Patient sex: M
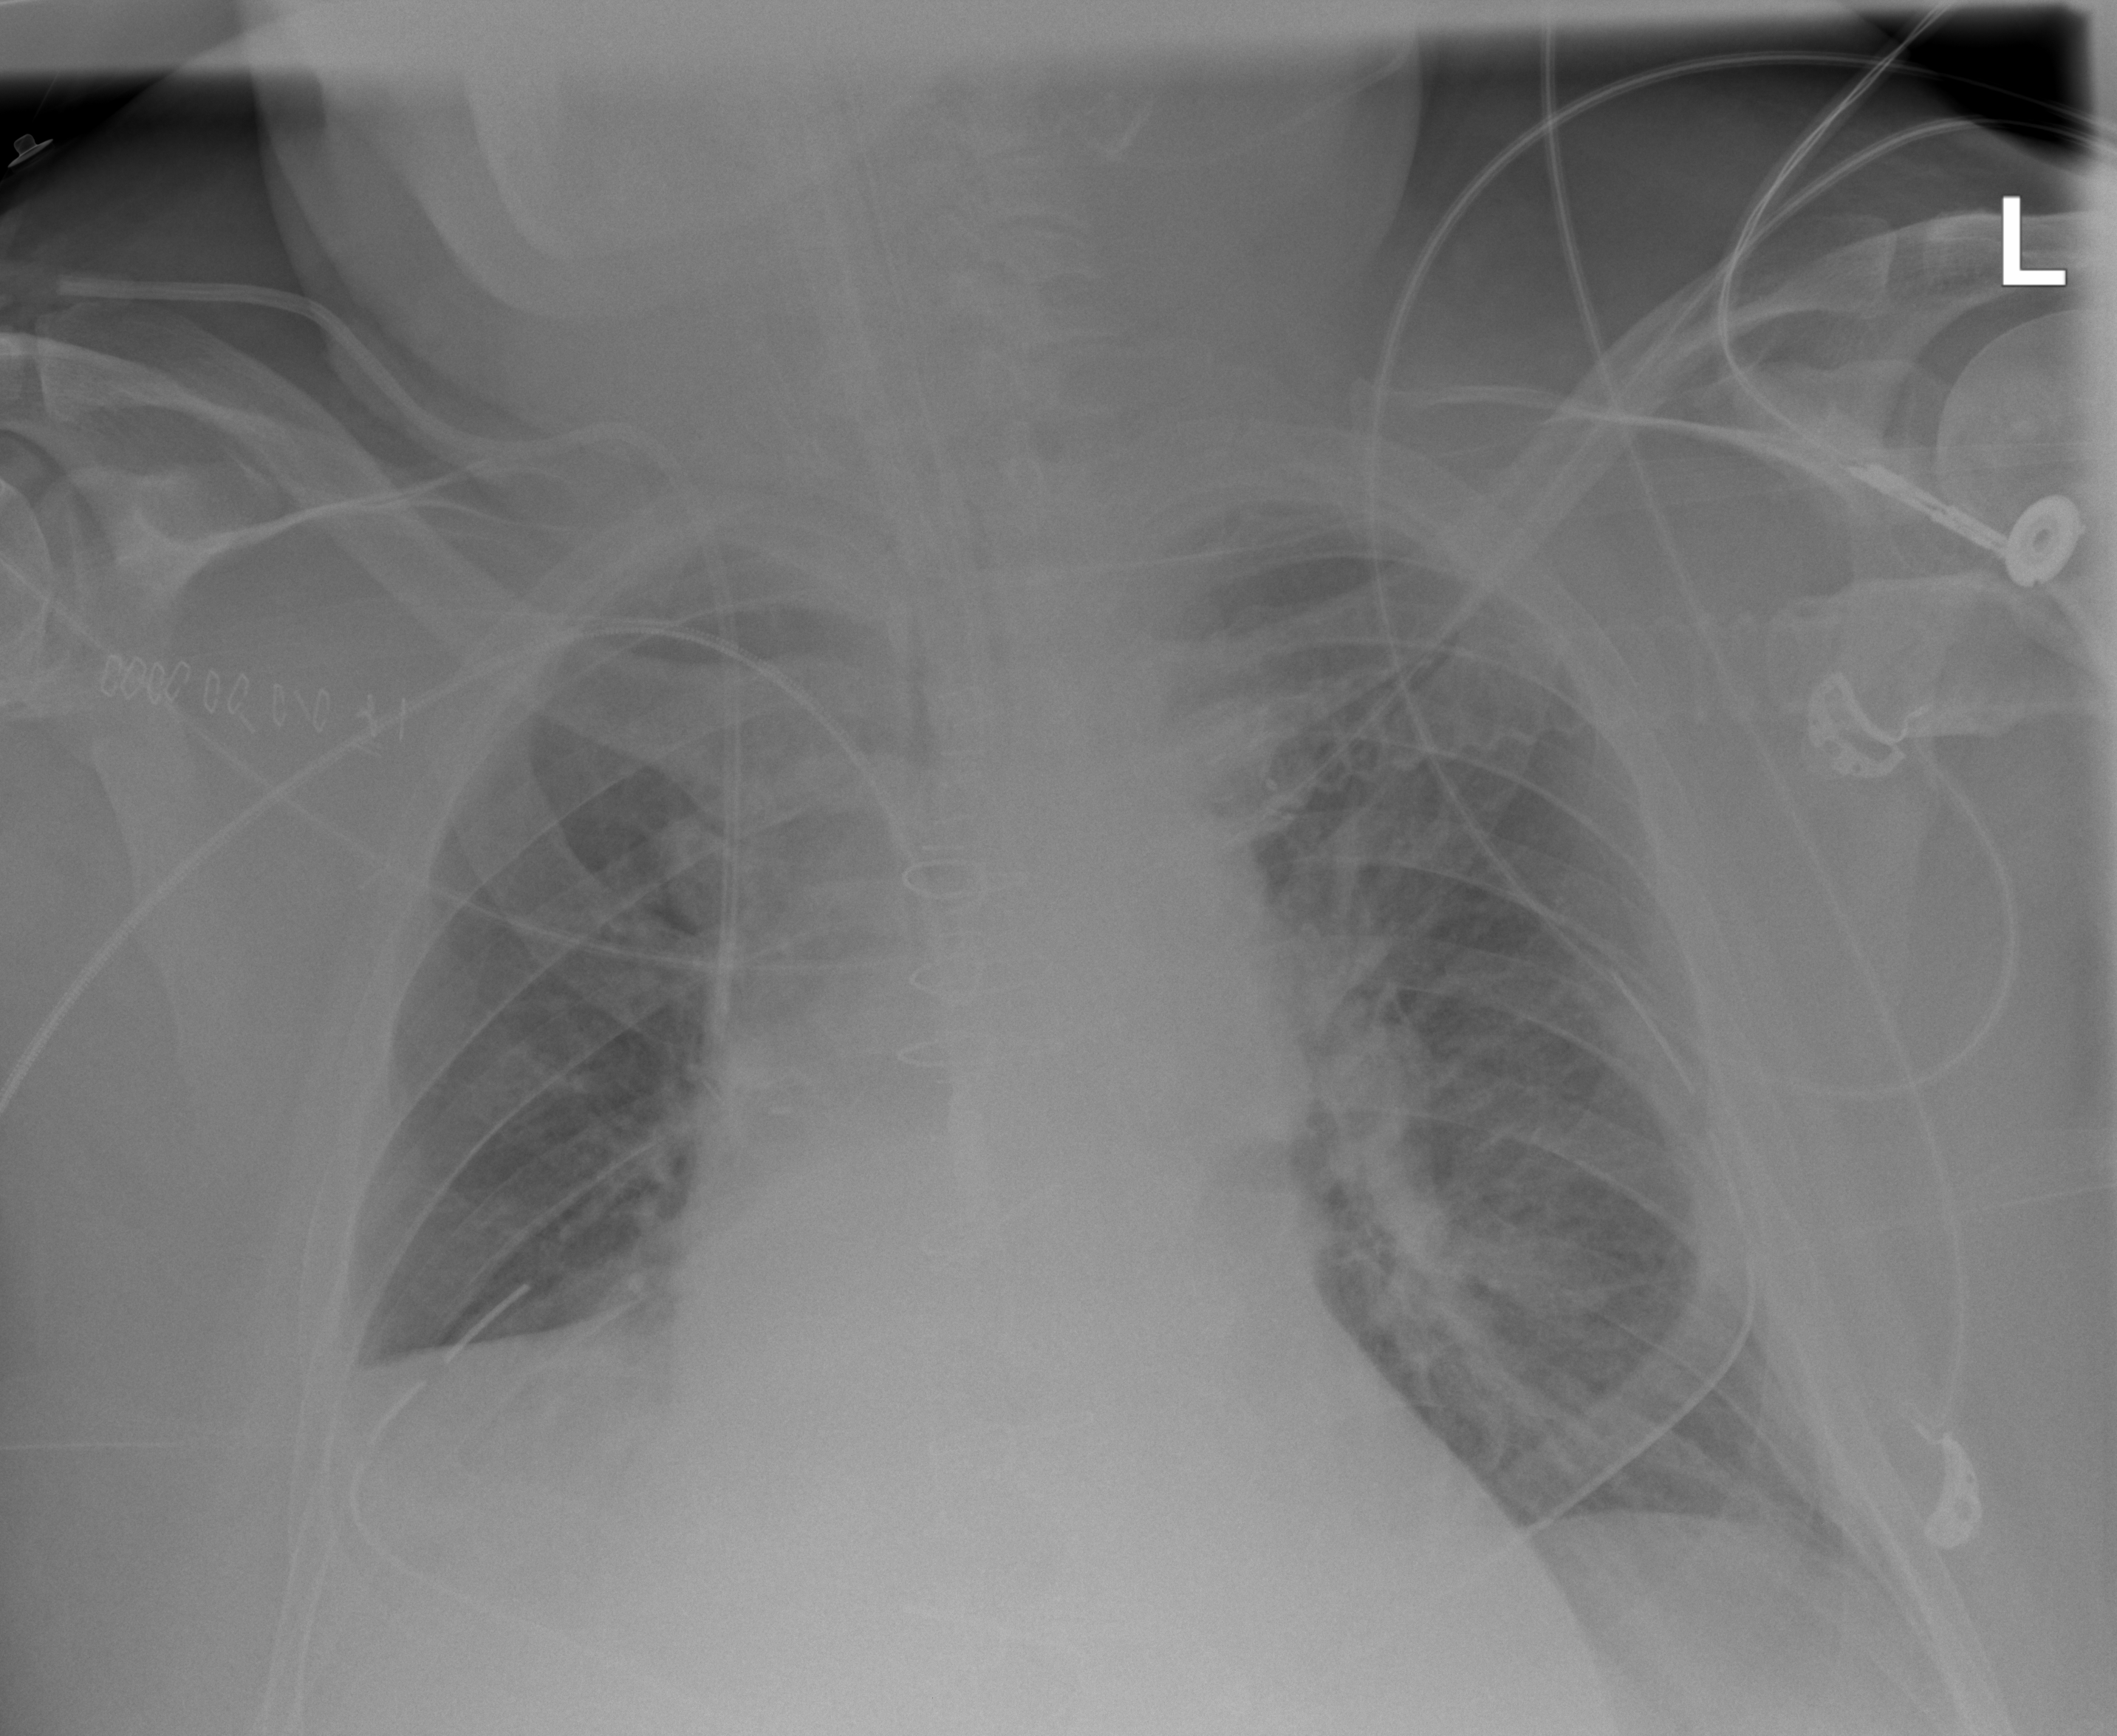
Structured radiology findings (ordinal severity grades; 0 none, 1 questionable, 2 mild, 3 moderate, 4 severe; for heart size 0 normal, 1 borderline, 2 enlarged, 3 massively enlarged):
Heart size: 2
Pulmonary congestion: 2
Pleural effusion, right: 2
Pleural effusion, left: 2
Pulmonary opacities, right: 0
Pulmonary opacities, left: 0
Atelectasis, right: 2
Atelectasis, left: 2